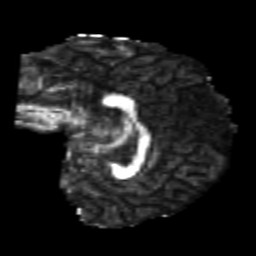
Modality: FA
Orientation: sagittal
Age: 23
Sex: female
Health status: healthy
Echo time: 0.074 s